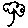
Label: tree